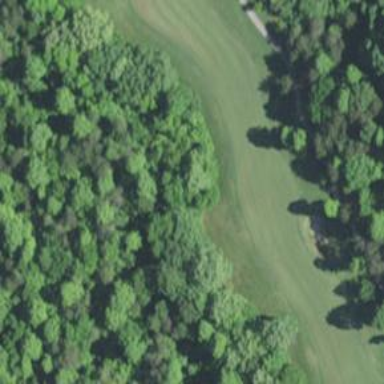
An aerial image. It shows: View of golf hole.